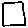
Label: square